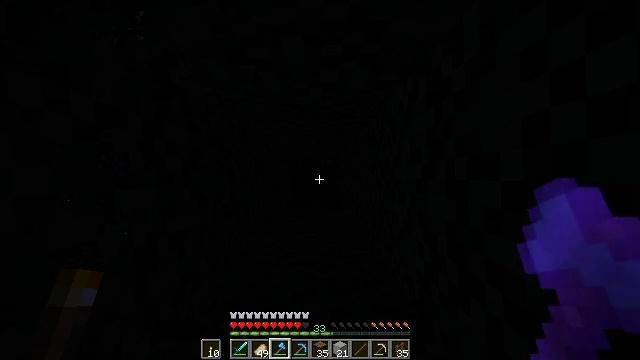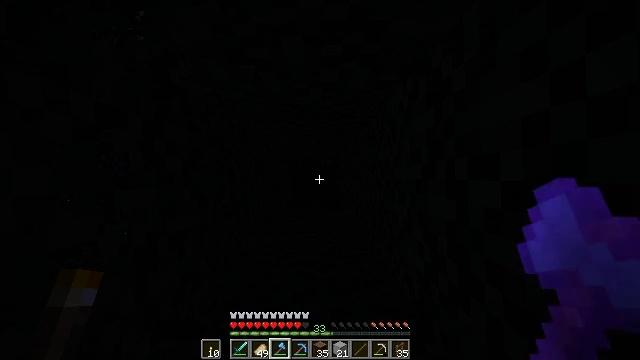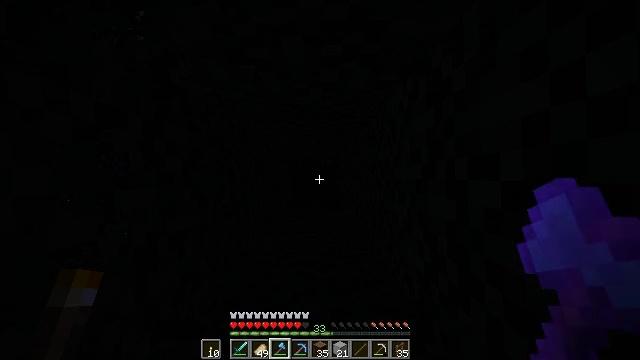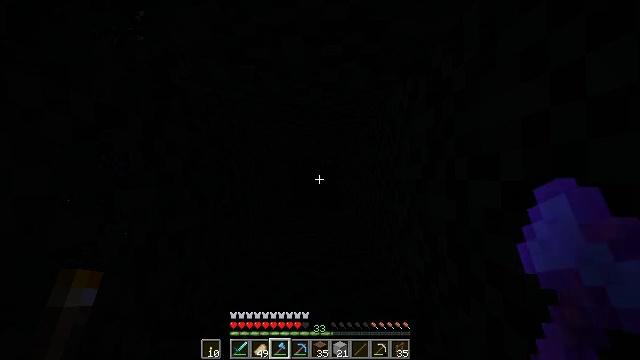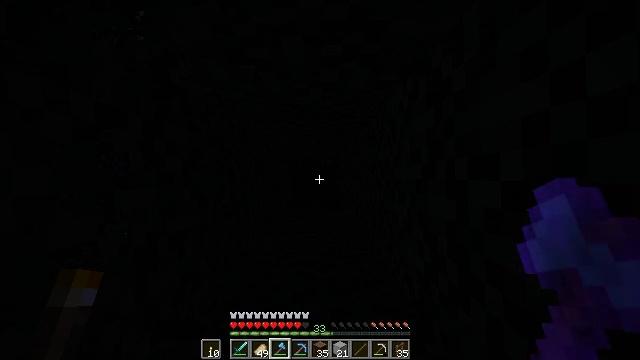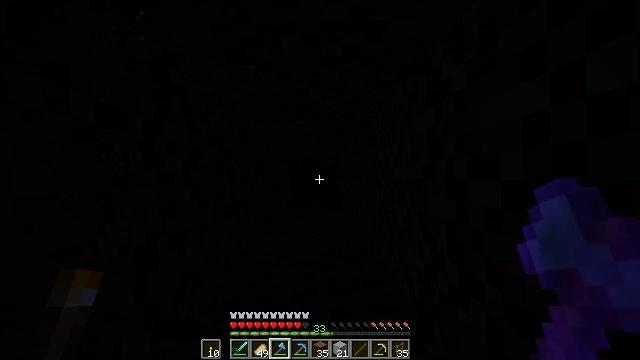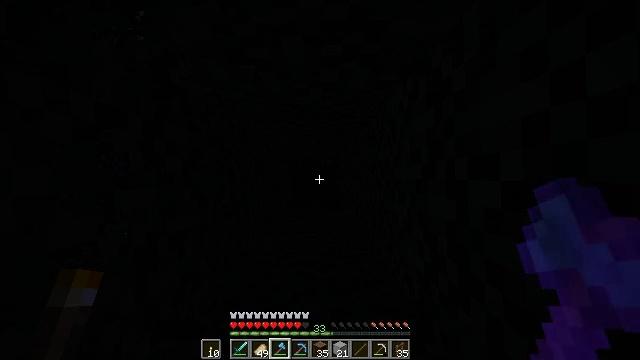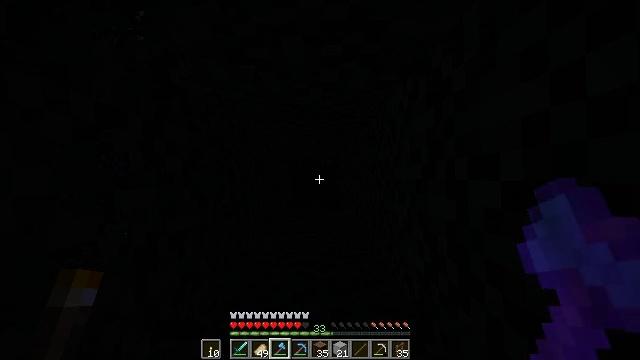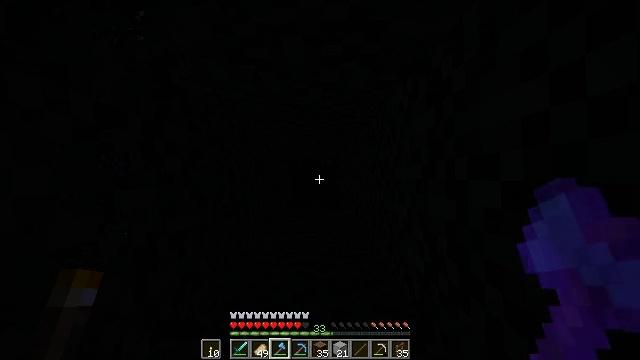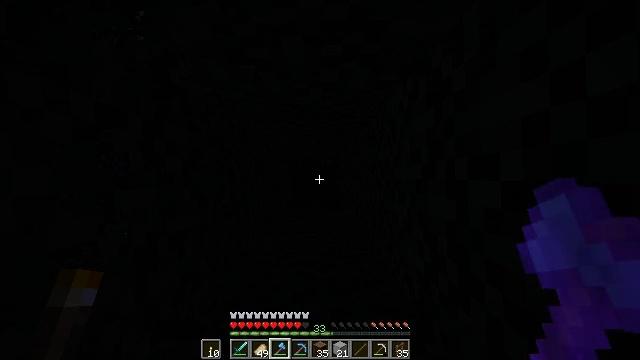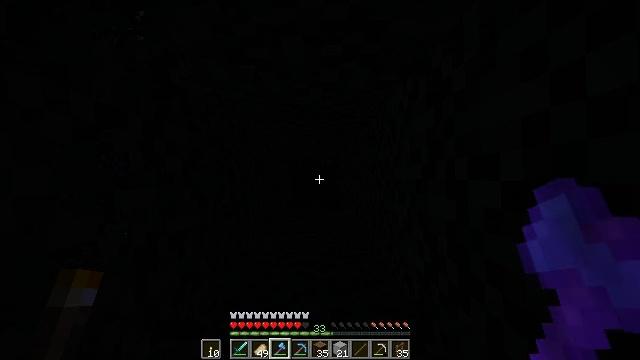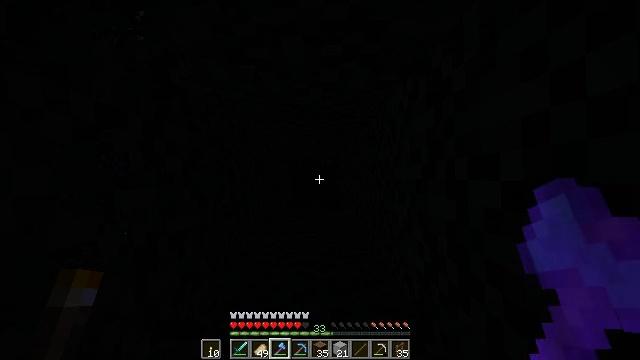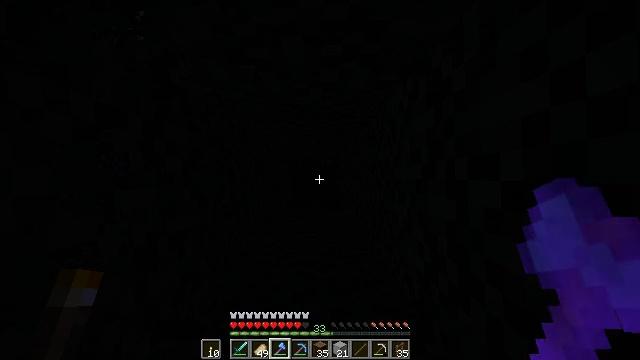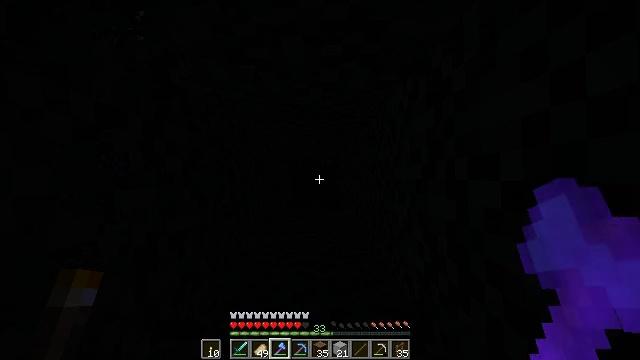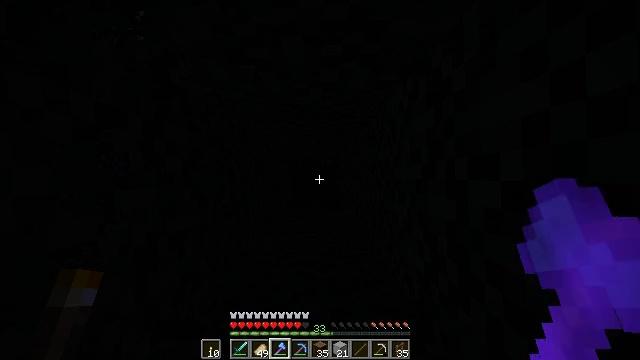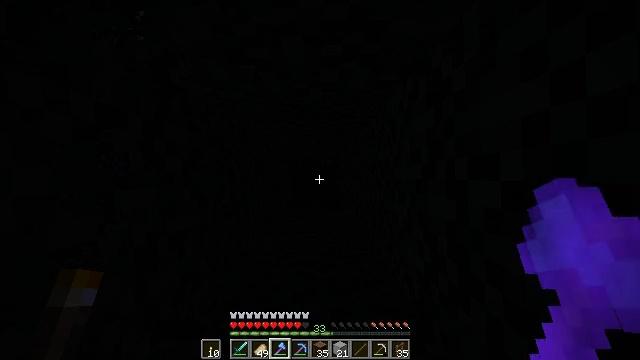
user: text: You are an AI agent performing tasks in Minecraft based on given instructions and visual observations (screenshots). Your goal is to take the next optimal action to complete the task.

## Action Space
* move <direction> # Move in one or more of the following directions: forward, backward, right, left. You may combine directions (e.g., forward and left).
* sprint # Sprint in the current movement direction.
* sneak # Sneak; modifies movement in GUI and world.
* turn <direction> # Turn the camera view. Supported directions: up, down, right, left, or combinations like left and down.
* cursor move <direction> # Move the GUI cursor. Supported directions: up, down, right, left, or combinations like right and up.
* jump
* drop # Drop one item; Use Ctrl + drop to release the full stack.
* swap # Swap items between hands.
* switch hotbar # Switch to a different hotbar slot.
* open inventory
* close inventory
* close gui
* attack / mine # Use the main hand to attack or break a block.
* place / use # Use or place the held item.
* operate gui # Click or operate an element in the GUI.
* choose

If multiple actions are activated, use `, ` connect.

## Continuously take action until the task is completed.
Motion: motion action
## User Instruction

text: Collect the brown bed for later use.
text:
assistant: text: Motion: no_op
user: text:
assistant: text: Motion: no_op
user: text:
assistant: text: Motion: no_op
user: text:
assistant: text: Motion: no_op
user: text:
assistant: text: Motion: no_op
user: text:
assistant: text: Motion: no_op
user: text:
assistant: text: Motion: no_op
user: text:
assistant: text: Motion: no_op
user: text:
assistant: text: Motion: no_op
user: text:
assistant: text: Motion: no_op
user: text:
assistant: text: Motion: no_op
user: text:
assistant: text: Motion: no_op
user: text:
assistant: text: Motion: no_op
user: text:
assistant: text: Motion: no_op
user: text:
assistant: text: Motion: no_op
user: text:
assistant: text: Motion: no_op
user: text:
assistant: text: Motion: no_op
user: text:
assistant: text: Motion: no_op
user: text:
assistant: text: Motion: no_op
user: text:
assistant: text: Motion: no_op
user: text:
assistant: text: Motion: no_op
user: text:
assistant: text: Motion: no_op
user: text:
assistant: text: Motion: no_op
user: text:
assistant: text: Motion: no_op
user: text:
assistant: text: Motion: no_op
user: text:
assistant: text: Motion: no_op
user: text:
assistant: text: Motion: no_op
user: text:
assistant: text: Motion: no_op
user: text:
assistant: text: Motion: no_op
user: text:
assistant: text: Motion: no_op